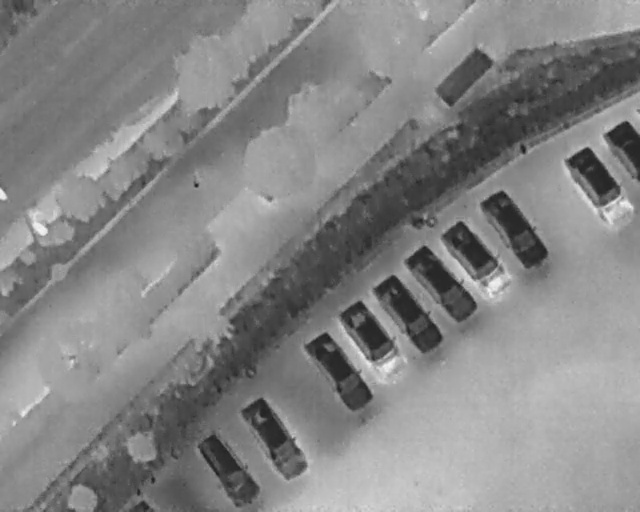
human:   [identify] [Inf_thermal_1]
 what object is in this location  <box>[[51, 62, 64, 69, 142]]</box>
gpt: <ref>1 medium car at the center</ref>

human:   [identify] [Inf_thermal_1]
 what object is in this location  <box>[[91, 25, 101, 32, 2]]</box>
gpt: <ref>1 medium car at the top right</ref>